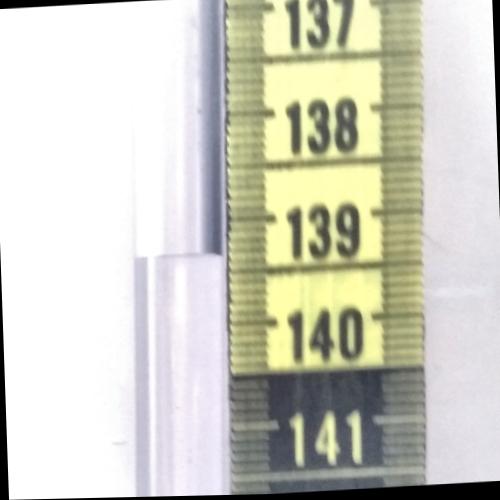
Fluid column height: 139.4 cm